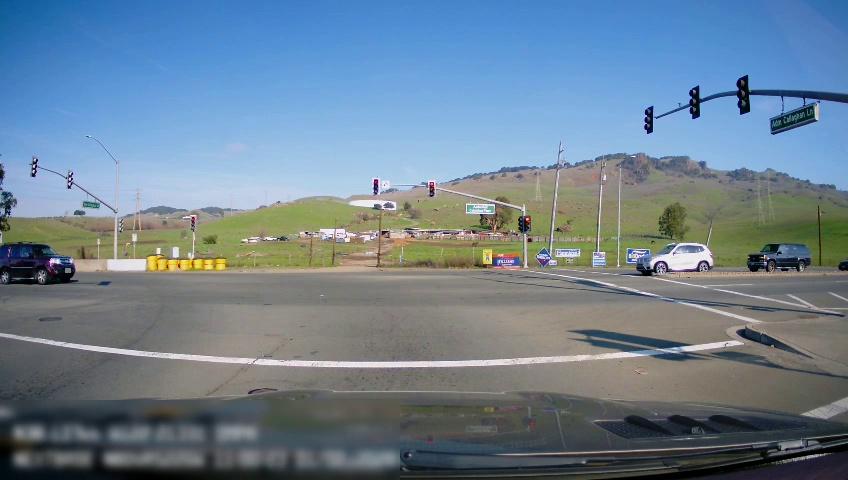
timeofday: Day
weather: Sunny
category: Drivable Space
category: Vehicles | SUV
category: Vehicles | SUV
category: Vehicles | Car
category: Vehicles | SUV
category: Lanes | Opposite Lane
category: Traffic | Lights
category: Traffic | Lights
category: Traffic | Lights
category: Traffic | Lights
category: Traffic | Lights
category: Traffic | Lights
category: Traffic | Lights
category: Traffic | Signs
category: Traffic | Lights
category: Traffic | Lights
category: Traffic | Signs
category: Traffic | Lights
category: Traffic | Lights
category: Traffic | Signs